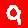
Digit: 9